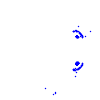
Particle: electron